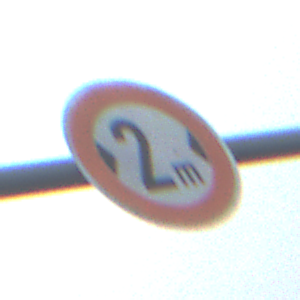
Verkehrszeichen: TatsaechlicheBreite2
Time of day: Midday
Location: Outdoor (Suburban)
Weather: Overcast
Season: NotSpecified
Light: Natural